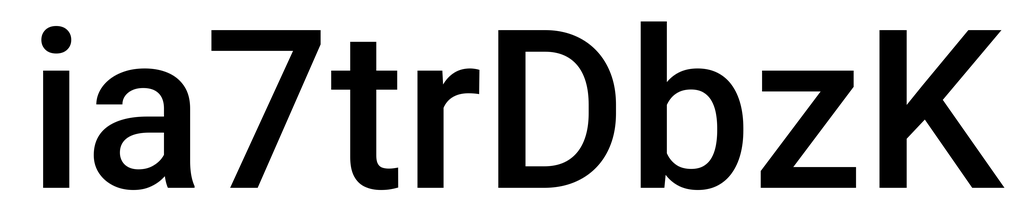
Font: Roboto_Medium